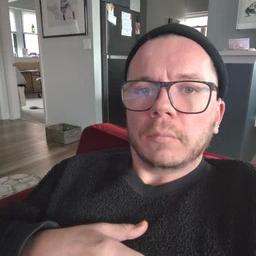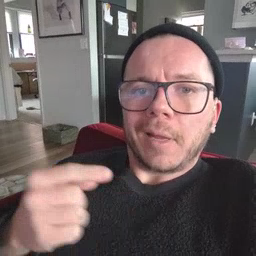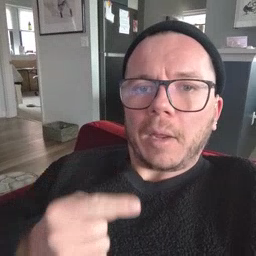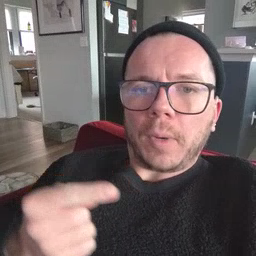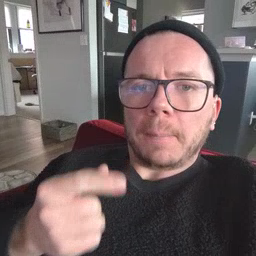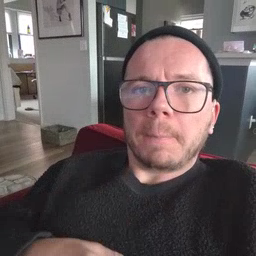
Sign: owie